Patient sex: M
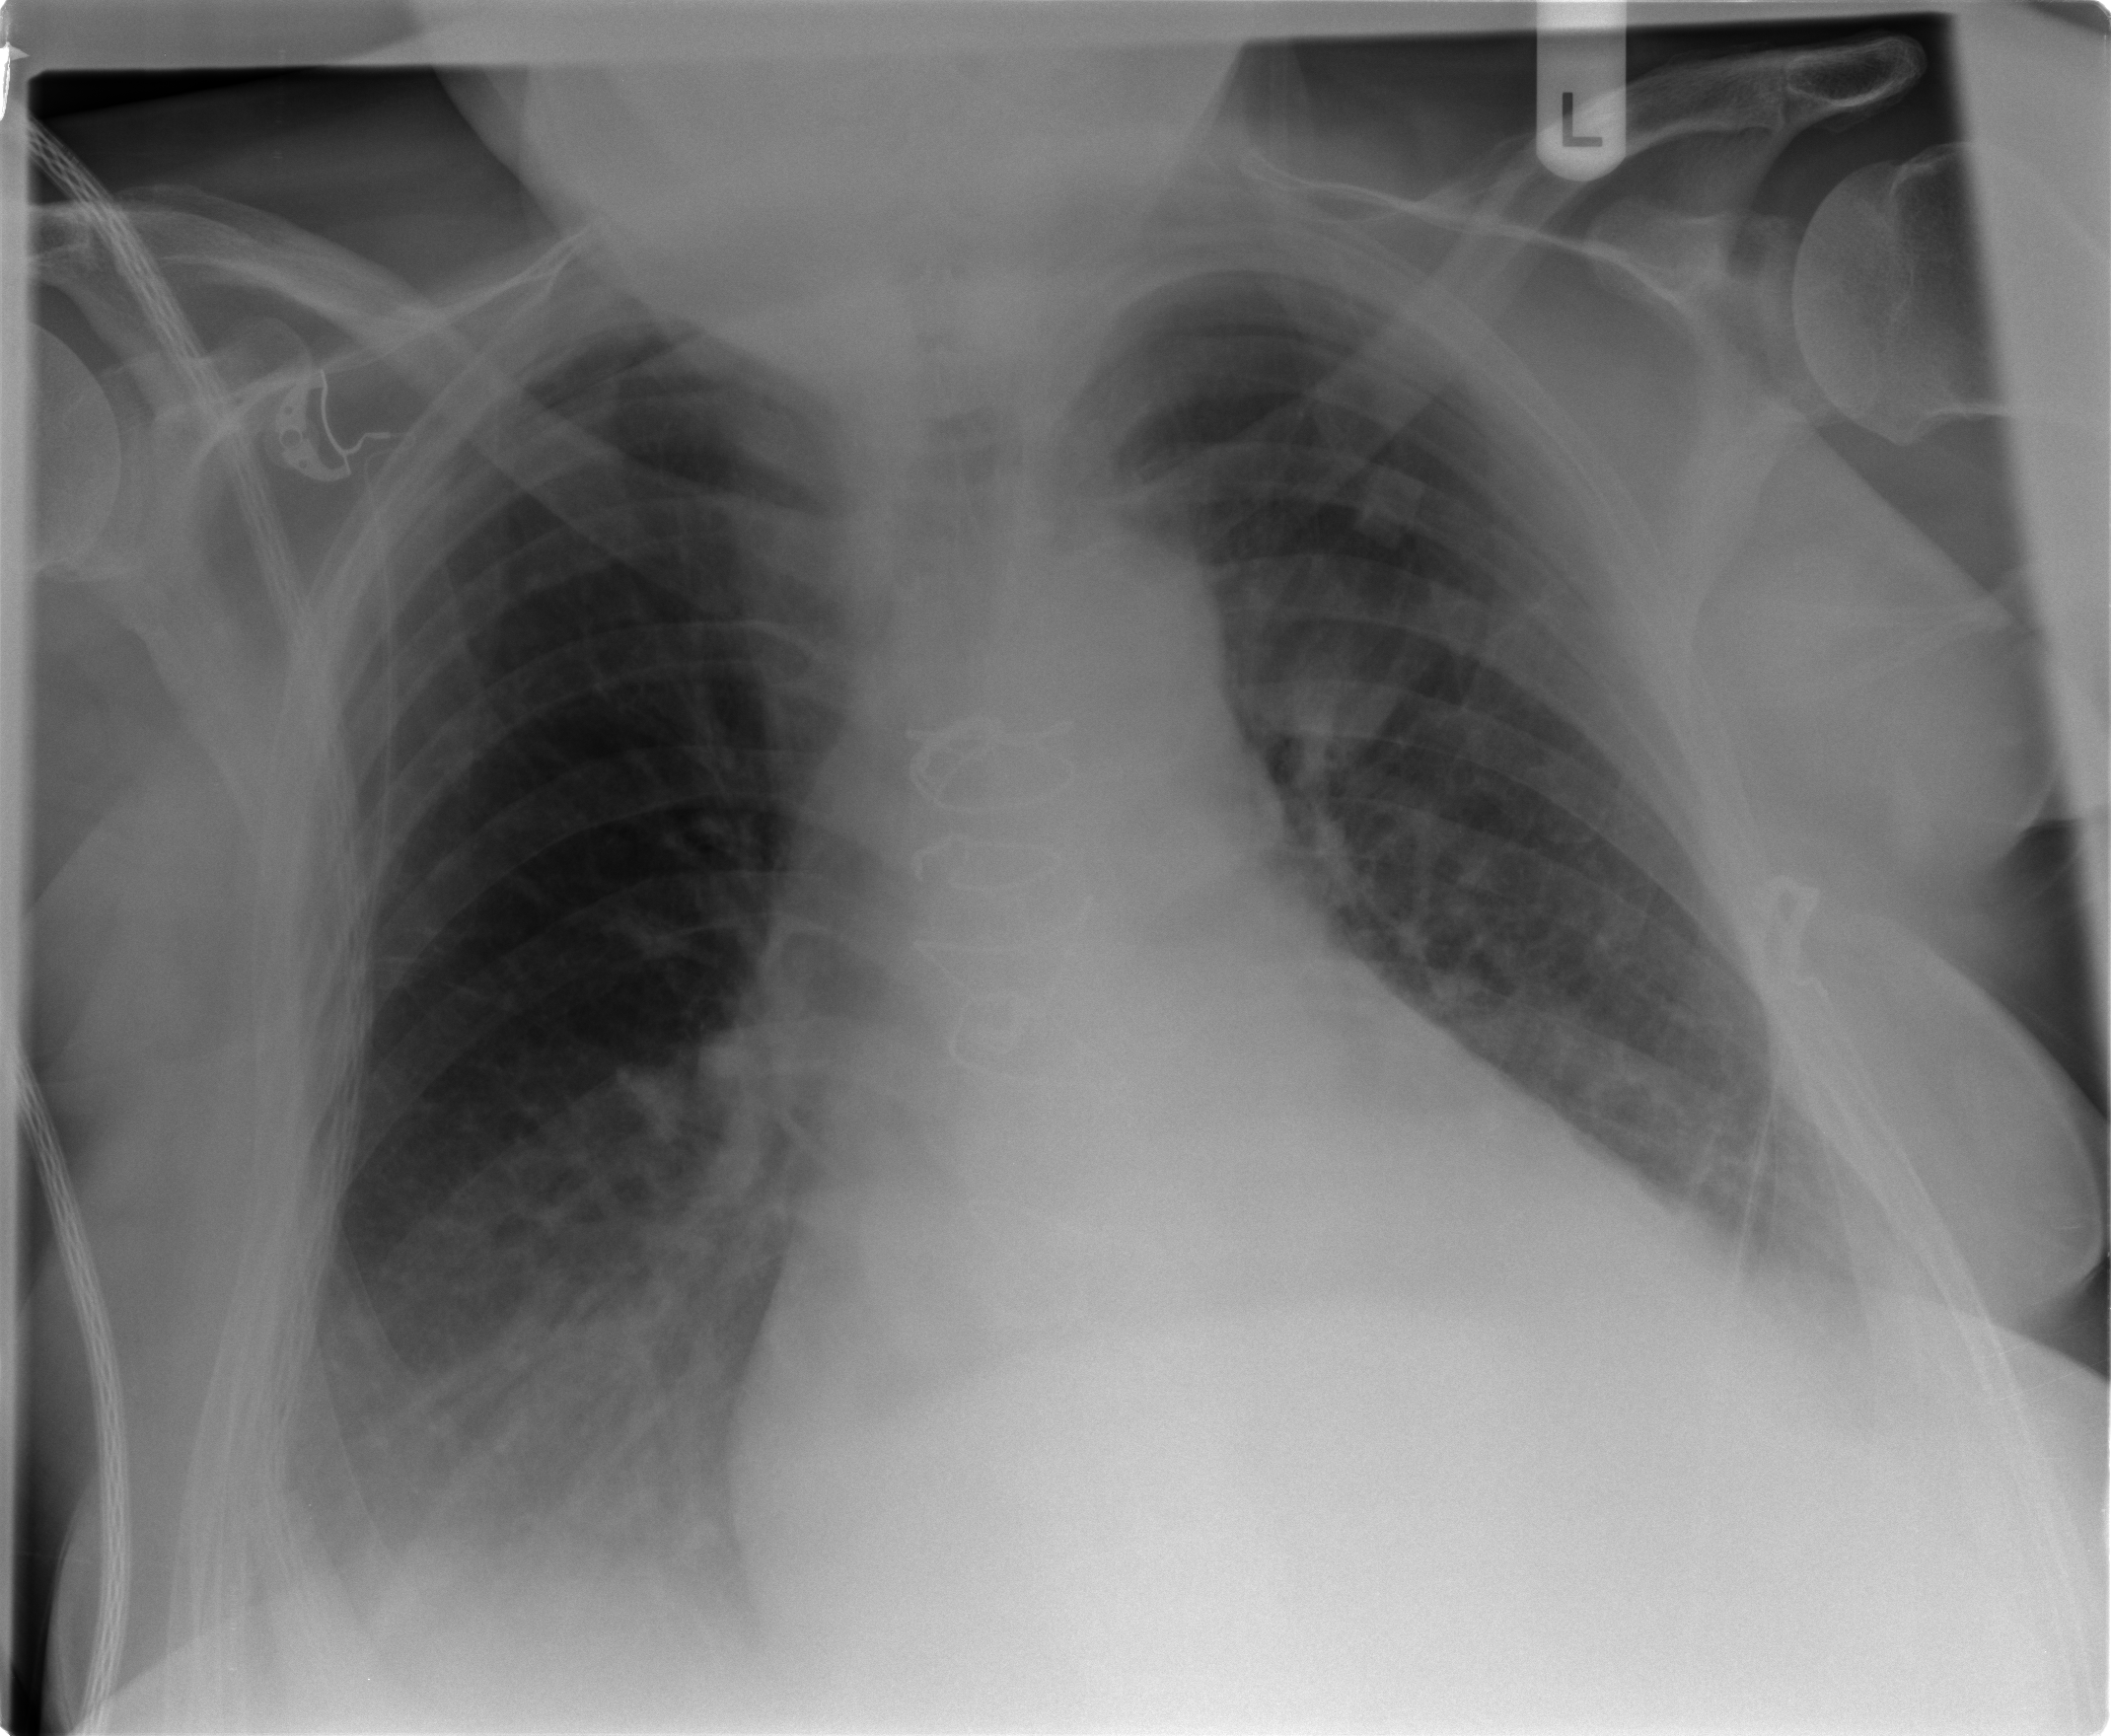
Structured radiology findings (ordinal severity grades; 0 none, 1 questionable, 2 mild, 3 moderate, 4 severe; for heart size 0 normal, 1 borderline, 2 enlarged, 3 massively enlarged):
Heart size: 3
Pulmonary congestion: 2
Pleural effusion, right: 2
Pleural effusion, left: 2
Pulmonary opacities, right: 0
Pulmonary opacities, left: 0
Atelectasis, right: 2
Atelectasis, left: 2